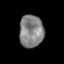
Tissue: prostate
Cell type: T cells
Senescence score: 0.1727
Nuclear area (px): 765
Mean DAPI intensity: 131.348